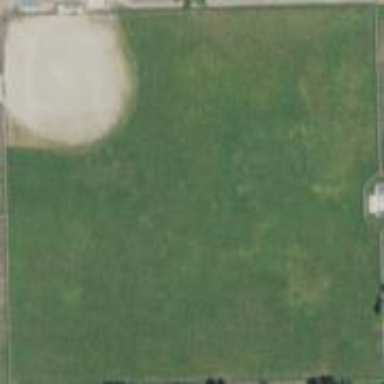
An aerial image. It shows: Baseball outfield pitch for leisure activities.